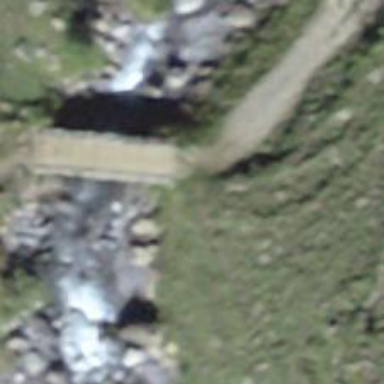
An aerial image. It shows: Path leading to bridge.